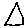
Label: triangle